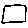
Label: square